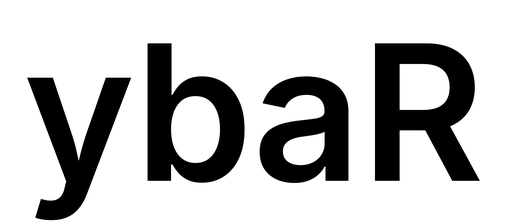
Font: Inter_SemiBold